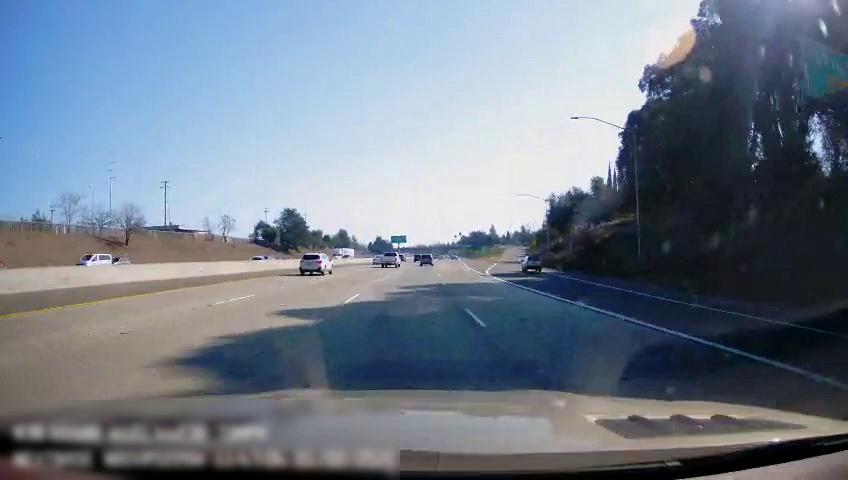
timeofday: Day
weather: Sunny
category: Drivable Space
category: Vehicles | SUV
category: Vehicles | SUV
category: Vehicles | SUV
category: Vehicles | SUV
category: Vehicles | Truck
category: Vehicles | SUV
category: Vehicles | SUV
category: Vehicles | SUV
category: Lanes | Alternate Lane
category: Lanes | Alternate Lane
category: Lanes | Alternate Lane
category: Lanes | Alternate Lane
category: Lanes | Current Lane
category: Lanes | Alternate Lane
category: Lanes | Alternate Lane
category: Traffic | Signs